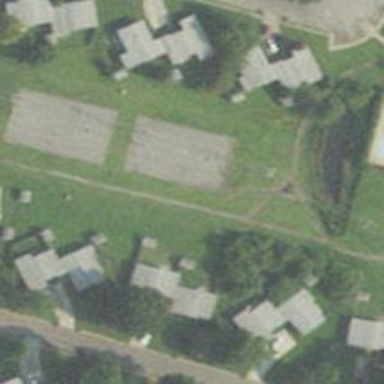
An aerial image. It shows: Basketball court on leisure land pitch.